高三 · 计数
(12 分) 某电器企业统计了近 10 年的年利润额 $y$ （千万元）与投入的年广告费用 $x$ （十万元）的相关数据, 散点图如图, 对数据作出如下处理: 令 $u_{i}=\ln x_{i}$, $v_{i}=\ln y_{i}$, 得到相关数据如表所示:

| $\sum_{i=1}^{10} u_{i} v_{i}$ | $\sum_{i=1}^{10} u_{i}$ | $\sum_{i=1}^{10} v_{i}$ | $\sum_{i=1}^{10} u_{i}^{2}$ |
| :---: | :---: | :---: | :---: |
|
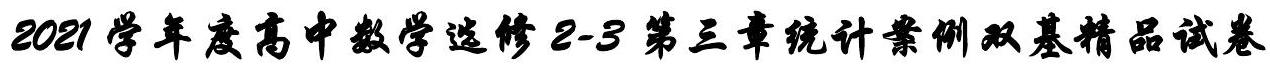
答案: (1）选择回归类型 $y=m \cdot x^{k}$ 更好;（2；（3）下一年应至少投入 ${ }^{498}$ 万元广告费用.
解析: (1) 由散点图知, 年广告费用 $x$ 和年利润额 $y$ 的回归类型并不是直线型的, 而是曲线型的, 且$y$ 与 $x$ 呈正相关,所以选择回归类型 $y=m \cdot x^{k}$ 更好.(2) 对 $y=m \cdot x^{k}$ 两边取自然对数, 得 $\ln y=\ln m+k \ln x$ ， $\because v=\ln y, u=\ln x$, 则 $v=\ln m+k u$,由表中数据得 $\hat{k}=\frac{\sum_{i=1}^{10} u_{i}
u_{i}-10 \bar{u}}{\sum_{i=1}^{10} u_{i}^{2}-10 \bar{u}}=\frac{30.5-10 	imes 1.5 	imes 1.5}{46.5-10 	imes 1.5 	imes 1.5}=\frac{1}{3}$, 所以 $\ln m=\bar{v}-\hat{k} \bar{u}=1.5-\frac{1}{3} 	imes 1.5=1$, 所以 $m=e$,所以年广告费用 $x$ 和年利润额 $y$ 的回归方程为.(3) 由 (2), 知, 令, 得 $x^{\frac{1}{3}}>\frac{10}{e}$, 得 $x^{\frac{1}{3}}>3.6788$,所以 $x>3.6788^{3} \approx 49.787$, 所以 $x \approx 49.8$ (十万元).故下一年应至少投入 498 万元广告费用.